Aerial crown-view tile of a tropical tree (Barro Colorado Island, Panama), acquired 20250414:
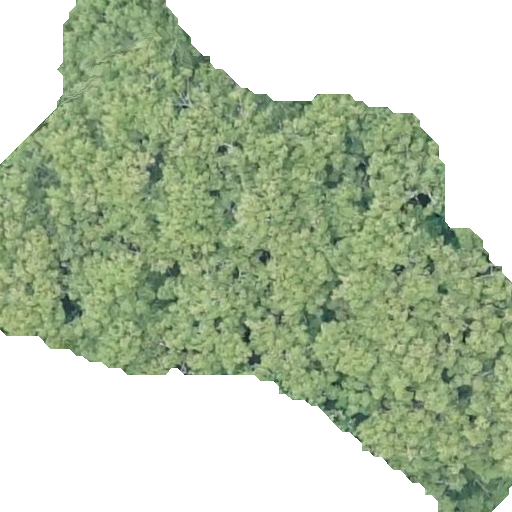
Species: Handroanthus guayacan
GBIF accepted scientific name: Handroanthus guayacan
Crown area: 263.16 m²